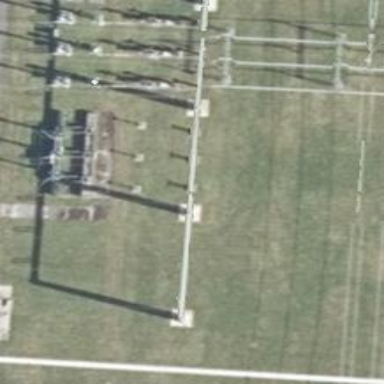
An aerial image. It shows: Power line with 3 cables. It is situated in bay.